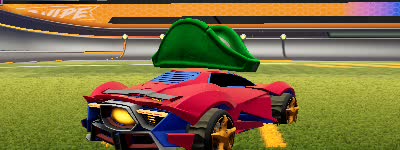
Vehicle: werewolf